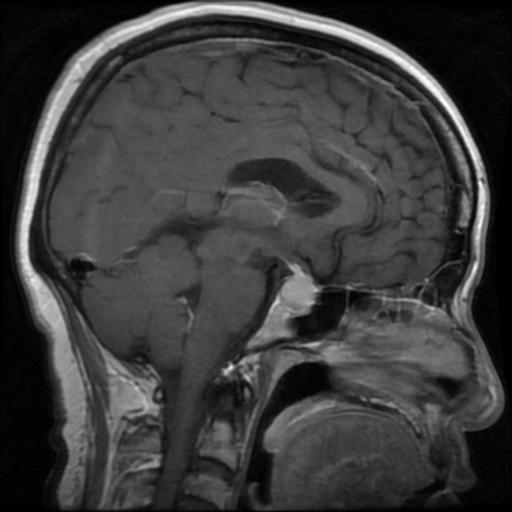
Label: pituitary